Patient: sex F, age 58
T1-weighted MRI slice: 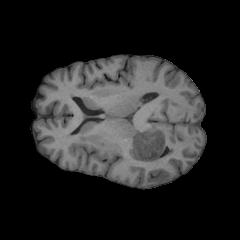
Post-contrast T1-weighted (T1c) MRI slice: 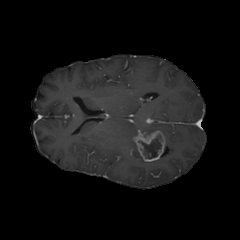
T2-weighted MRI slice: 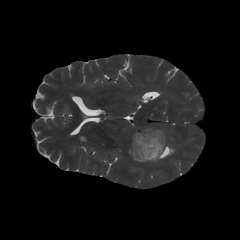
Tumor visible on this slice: yes
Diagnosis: Glioblastoma, IDH-wildtype
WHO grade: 4